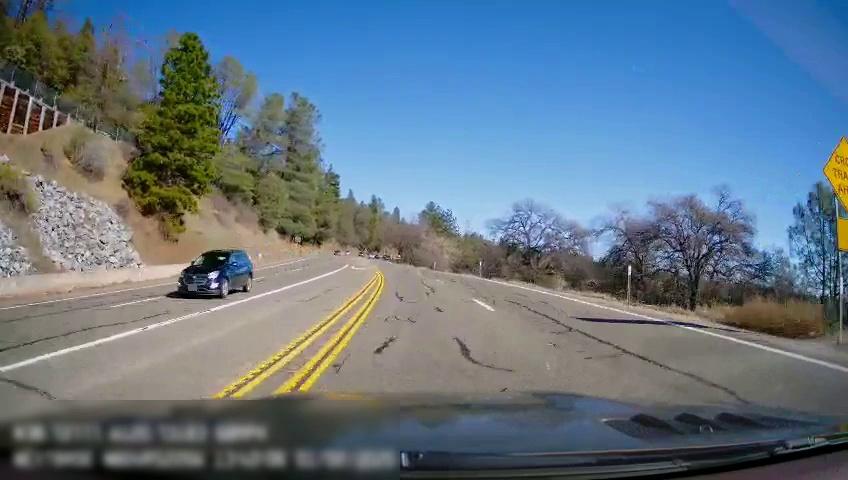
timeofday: Day
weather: Sunny
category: Drivable Space
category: Vehicles | SUV
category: Lanes | Opposite Lane
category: Lanes | Opposite Lane
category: Lanes | Opposite Lane
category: Lanes | Current Lane
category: Lanes | Alternate Lane
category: Lanes | Current Lane
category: Lanes | Alternate Lane
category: Lanes | Opposite Lane
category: Lanes | Opposite Lane
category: Traffic | Signs
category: Traffic | Signs